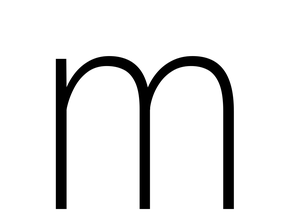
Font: Roboto_Condensed_ExtraLight